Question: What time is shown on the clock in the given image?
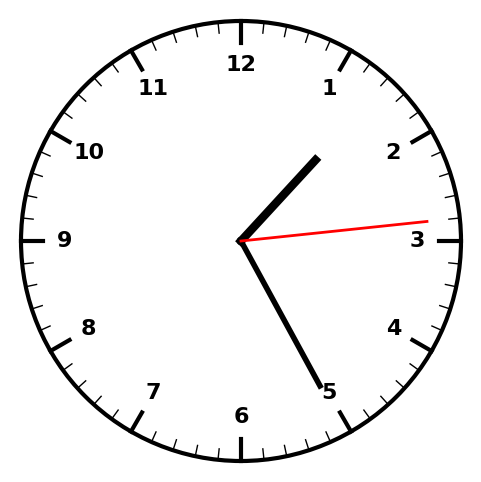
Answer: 01:25:14